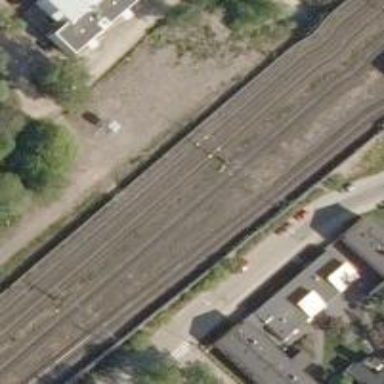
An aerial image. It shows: Railway with continuous electrified contact line.